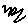
Label: zigzag